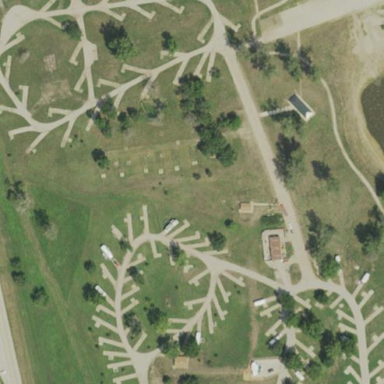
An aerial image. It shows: Campsite designated for tourism.